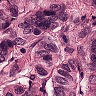
Metastatic tissue present: yes